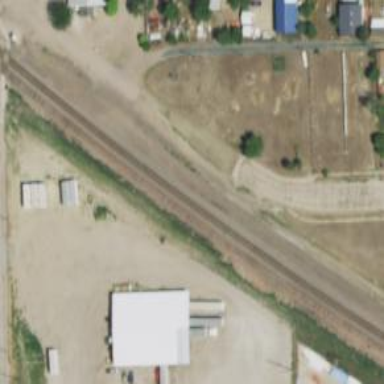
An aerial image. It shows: Railway track.